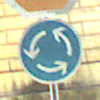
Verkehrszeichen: Kreisverkehr
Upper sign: Stop
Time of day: Midday
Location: Outdoor (Urban)
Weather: Clear
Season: NotSpecified
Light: Natural